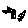
Label: line